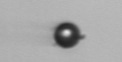
Label: bead